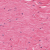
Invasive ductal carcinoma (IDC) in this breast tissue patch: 0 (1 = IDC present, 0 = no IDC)